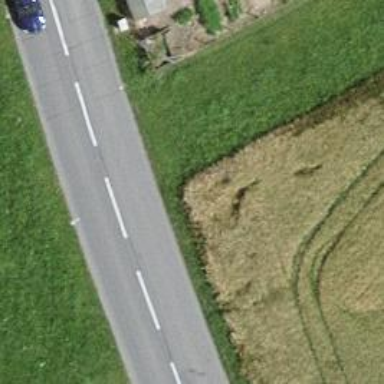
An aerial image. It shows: Bus stop along the road.